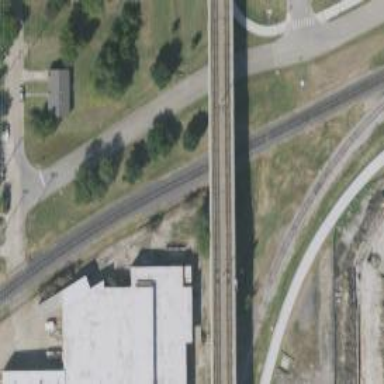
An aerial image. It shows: Bridge for light rail railway with electrified contact lines.